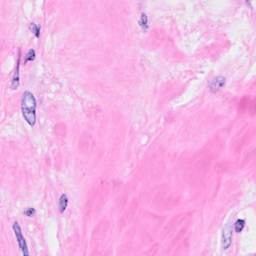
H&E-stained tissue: Breast